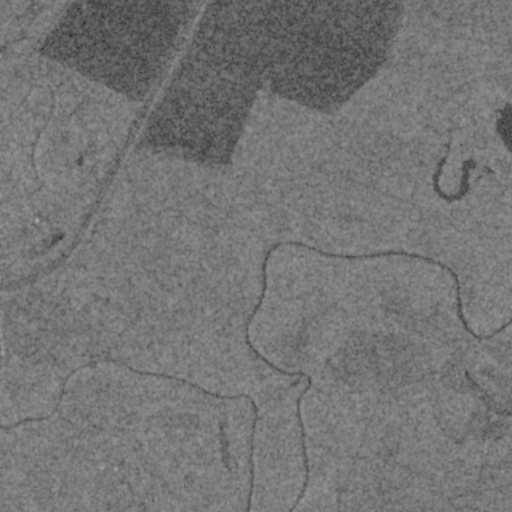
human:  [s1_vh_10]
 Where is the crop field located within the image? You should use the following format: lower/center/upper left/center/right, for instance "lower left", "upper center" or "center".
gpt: The crop field is located in the lower left of the image.
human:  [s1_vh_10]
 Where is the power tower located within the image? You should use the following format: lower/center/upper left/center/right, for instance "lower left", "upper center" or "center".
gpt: The power tower is located in the upper left of the image.
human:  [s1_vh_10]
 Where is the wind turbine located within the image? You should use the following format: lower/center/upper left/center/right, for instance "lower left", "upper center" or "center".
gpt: The wind turbine is located in the upper left of the image.
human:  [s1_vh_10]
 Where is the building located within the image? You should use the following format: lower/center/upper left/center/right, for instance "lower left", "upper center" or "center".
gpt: The building is located in the lower left of the image.
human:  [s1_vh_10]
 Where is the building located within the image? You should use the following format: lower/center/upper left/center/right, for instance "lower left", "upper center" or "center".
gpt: The building is located in the lower left of the image.
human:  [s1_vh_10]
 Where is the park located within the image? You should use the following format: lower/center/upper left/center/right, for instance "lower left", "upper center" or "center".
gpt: There is no park in the image.

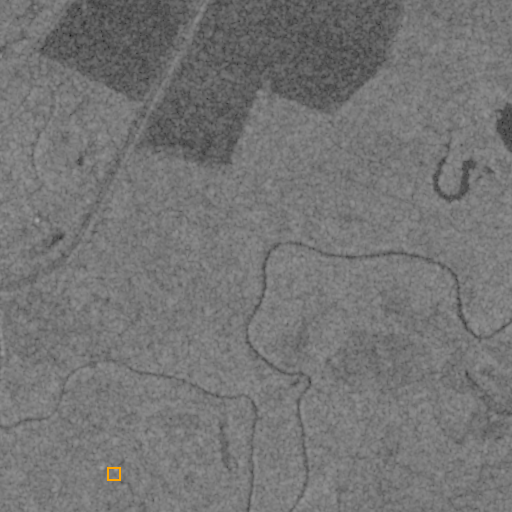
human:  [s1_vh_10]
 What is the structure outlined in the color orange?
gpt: The structure outlined in orange is a building.
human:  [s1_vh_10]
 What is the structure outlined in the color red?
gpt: There is no red outline.